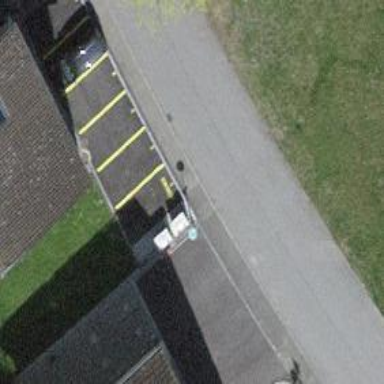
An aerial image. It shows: Street-side parking area.